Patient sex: F
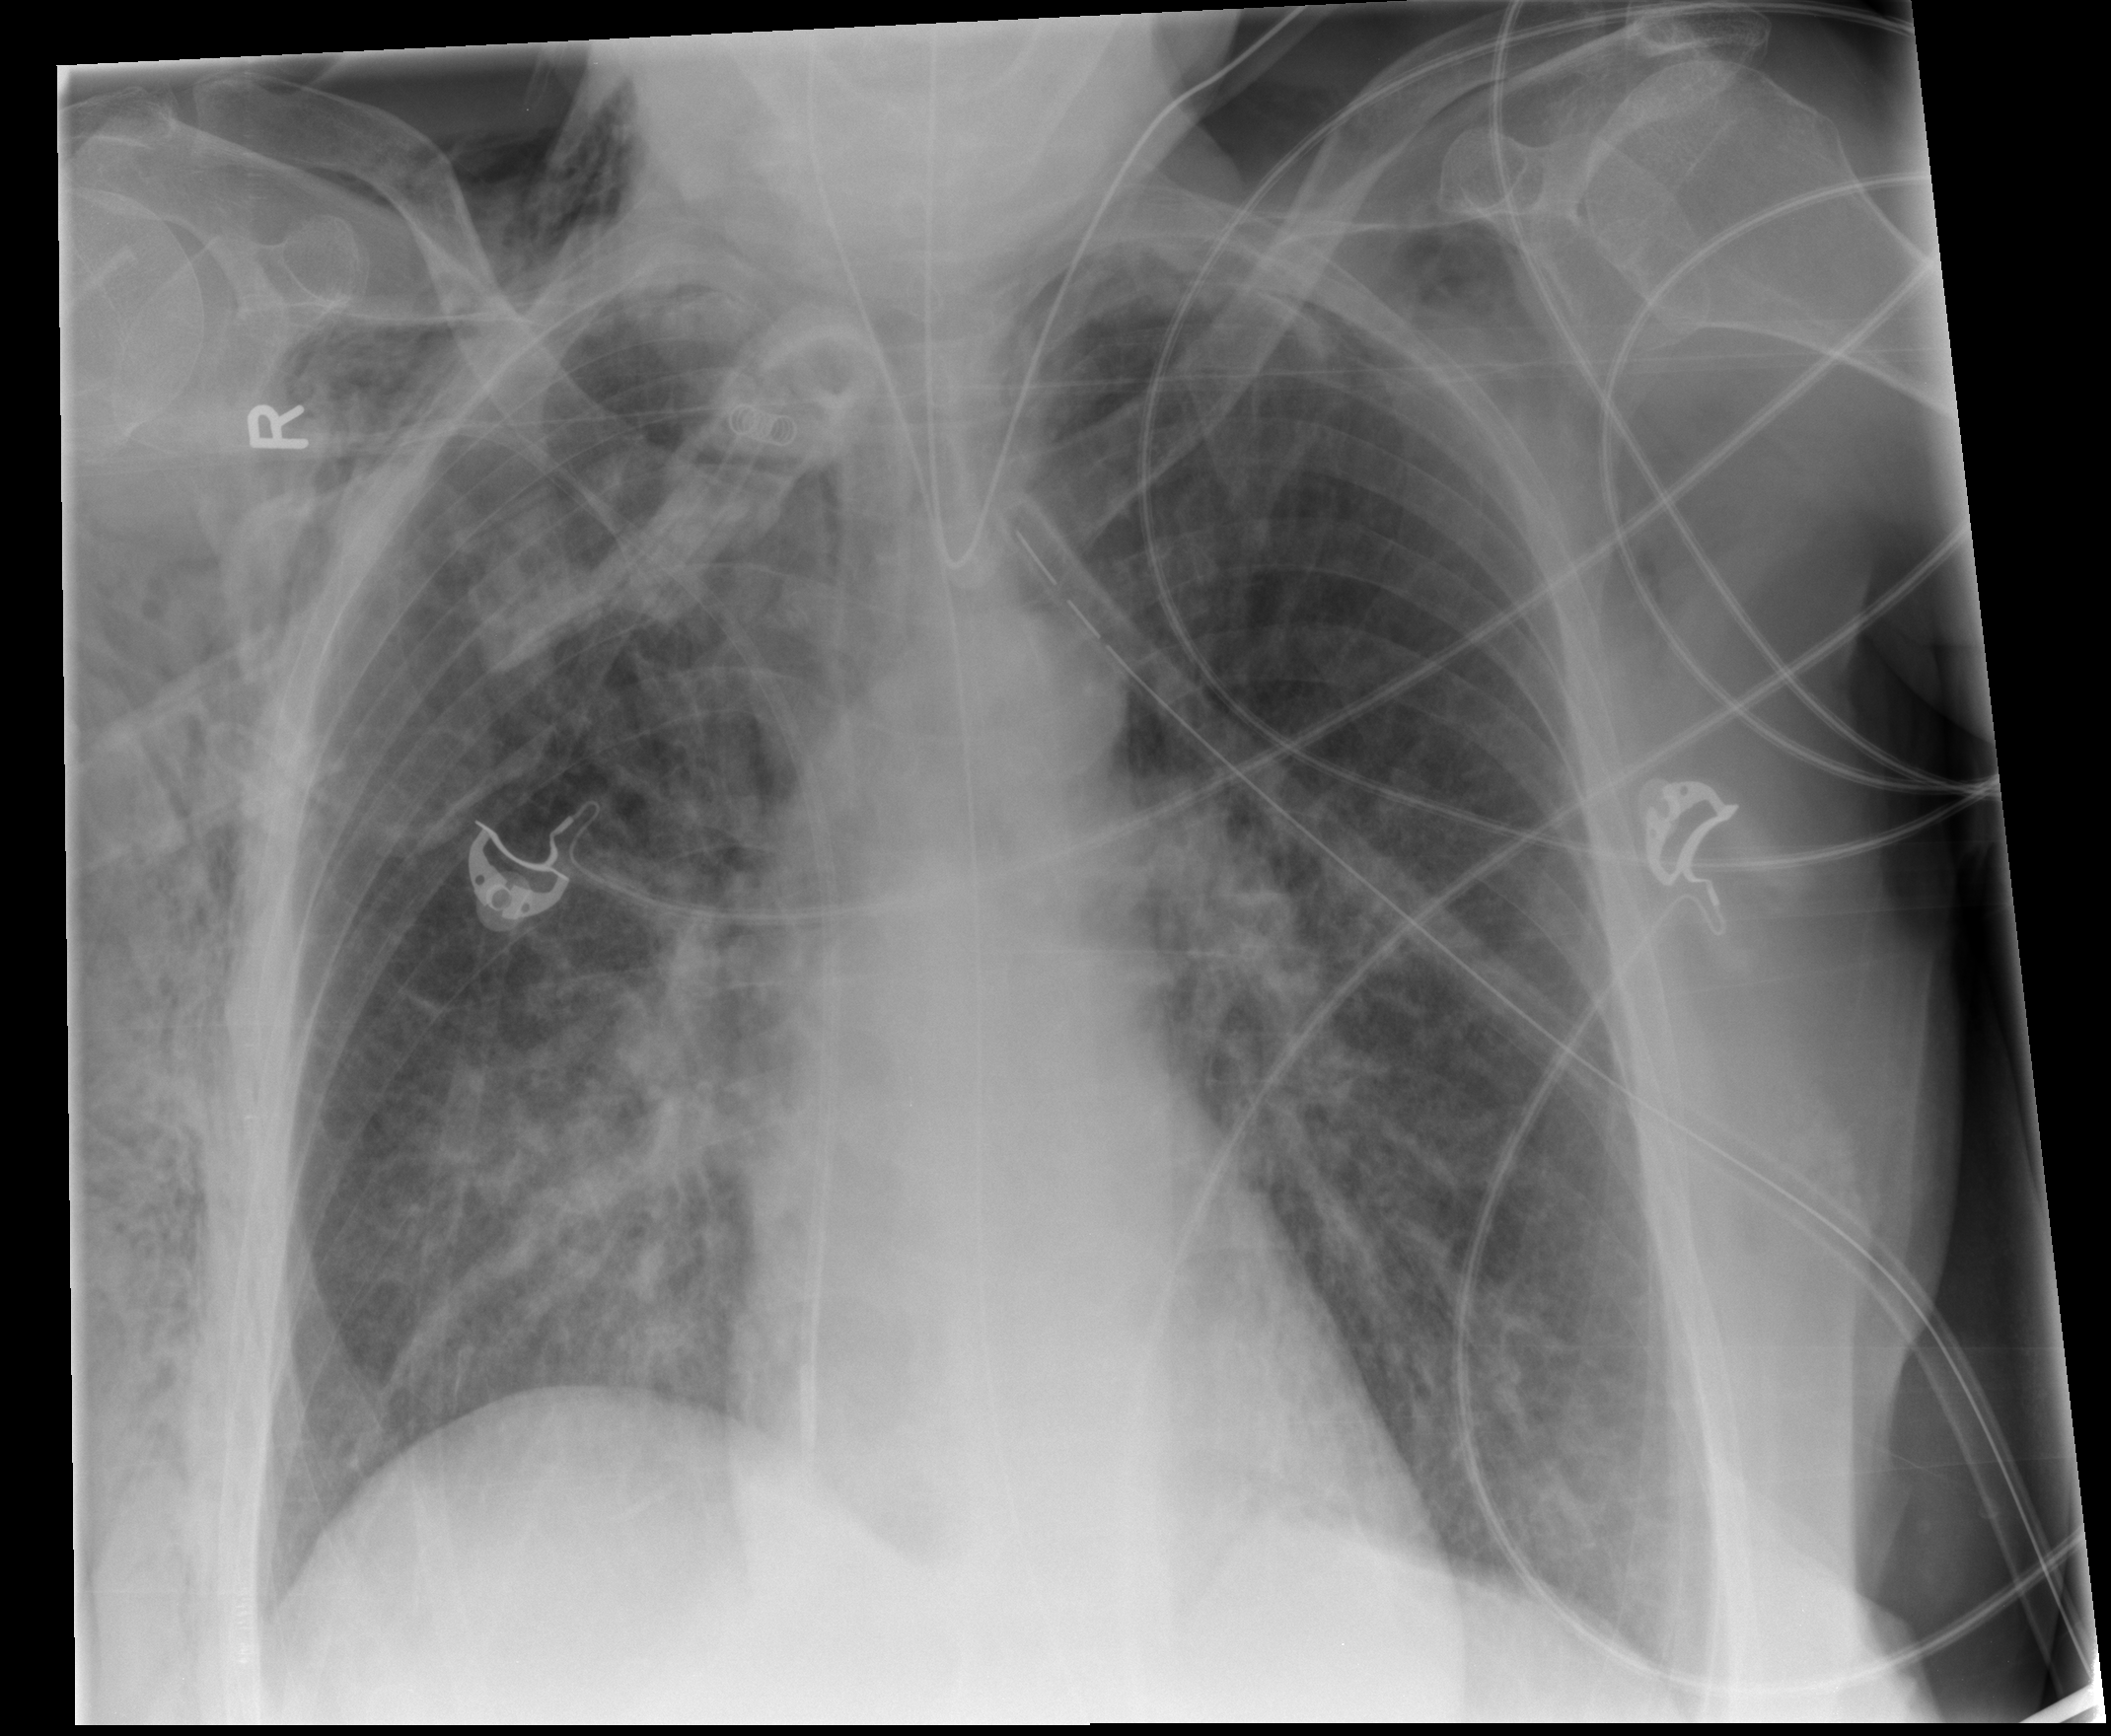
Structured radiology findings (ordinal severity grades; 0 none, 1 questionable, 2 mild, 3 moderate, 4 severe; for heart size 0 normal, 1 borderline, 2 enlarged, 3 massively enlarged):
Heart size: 0
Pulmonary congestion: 2
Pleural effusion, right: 0
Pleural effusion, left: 0
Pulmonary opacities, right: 2
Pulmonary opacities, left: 2
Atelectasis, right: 0
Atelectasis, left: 0